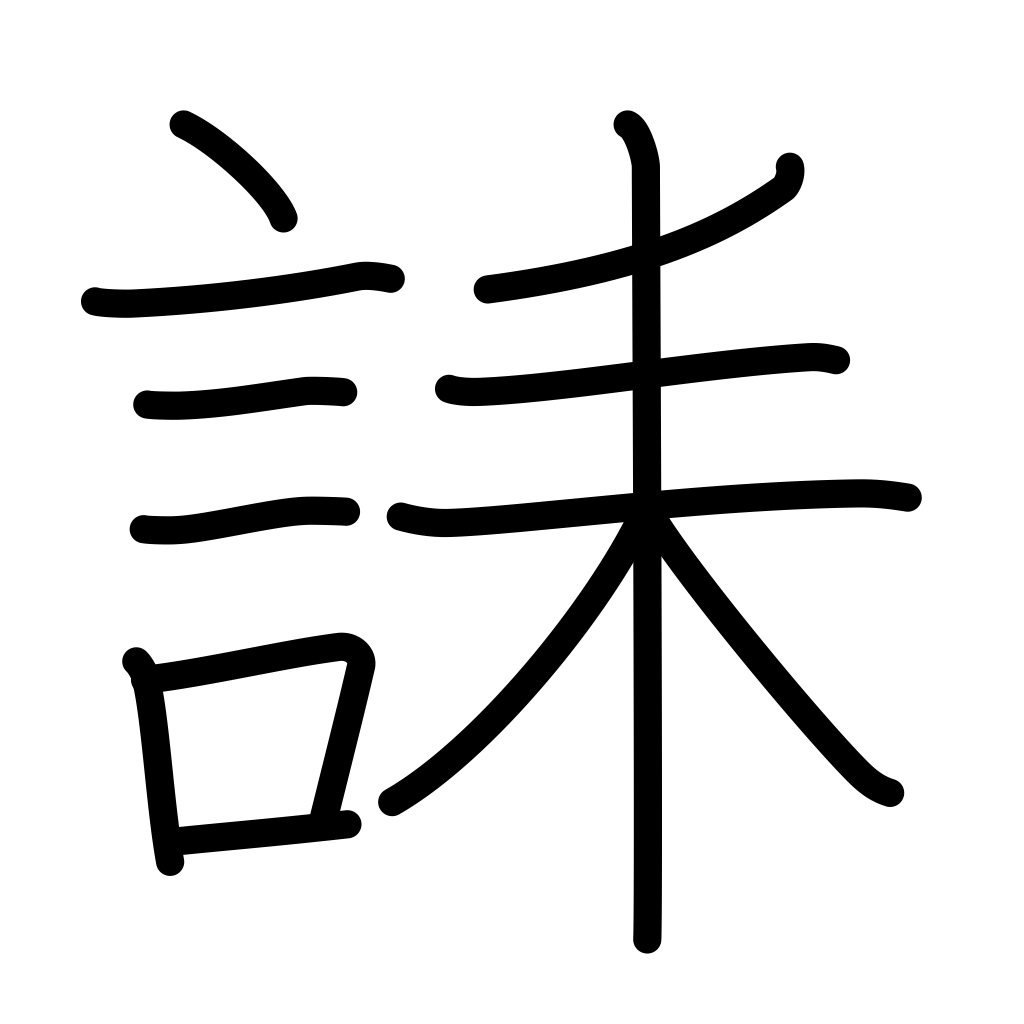
Meaning: condolence message